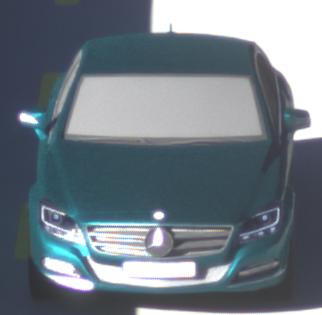
Make: Mercedes-Benz
Model: CLS Coupé 350
Detailed model: CLS-Class (218) Coupé
Model produced from: 2011/01
Model produced until: 2014/07
Doors: 4
Color: blue
Road condition: dry road
Daytime: sunrise or sunset
Contrast: medium contrast